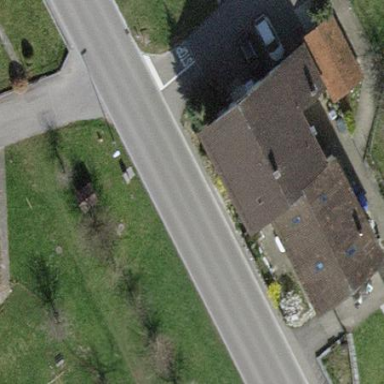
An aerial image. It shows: Simple and straightforward house.